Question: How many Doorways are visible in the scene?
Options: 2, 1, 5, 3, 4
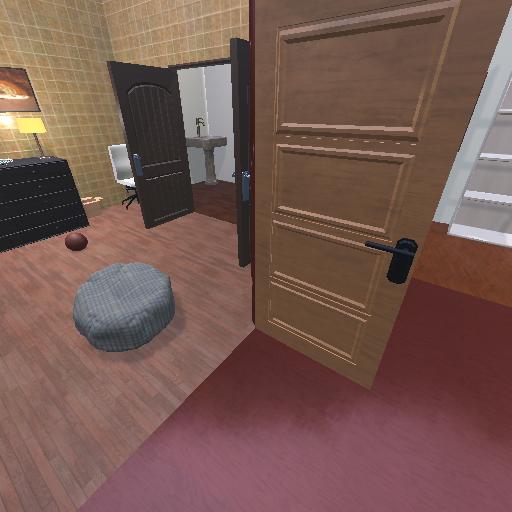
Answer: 2